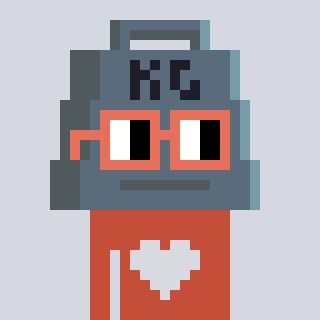
a pixel art character with square orange glasses, a weight-shaped head and a rust-colored body on a cool background